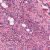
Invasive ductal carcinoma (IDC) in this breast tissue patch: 1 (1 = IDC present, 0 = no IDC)